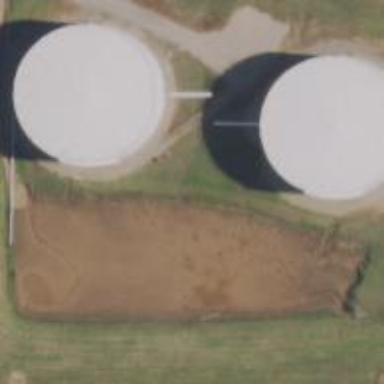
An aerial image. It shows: Storage tank that is man-made.